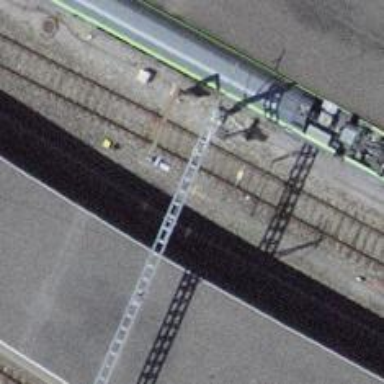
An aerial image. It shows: Railway signal.